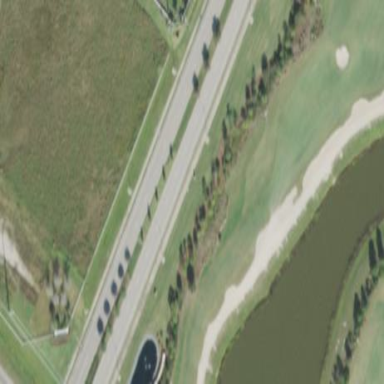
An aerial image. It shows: Sandy area is golf bunker.